Interaction volume radius: 5 \u00c5
Interaction volume height: 10 \u00c5
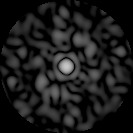
Disorder parameter: 0.8375